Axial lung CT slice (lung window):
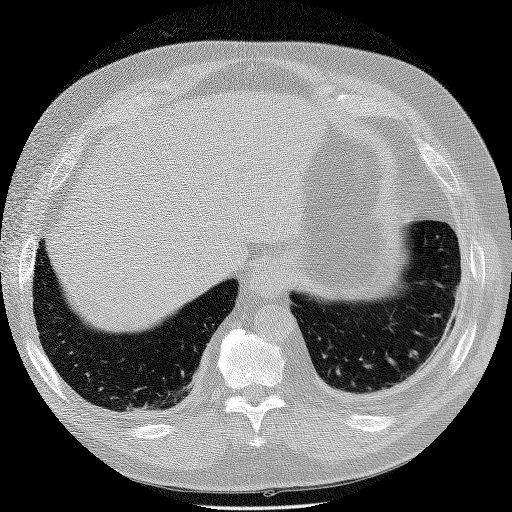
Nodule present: no